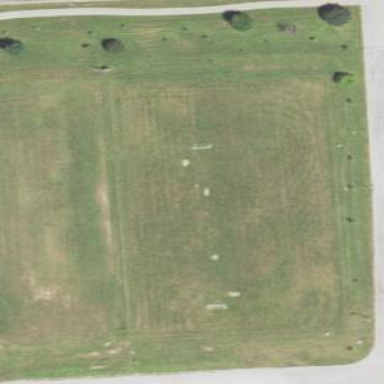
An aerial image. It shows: Soccer pitch for leisureland activities.